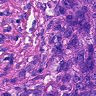
Metastatic tissue present: yes